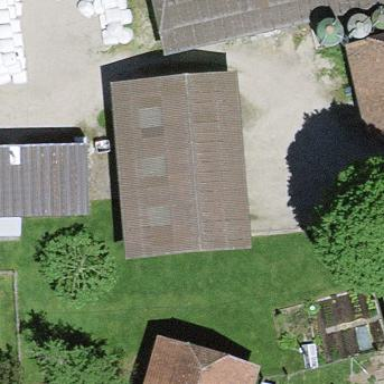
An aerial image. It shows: Shed building.